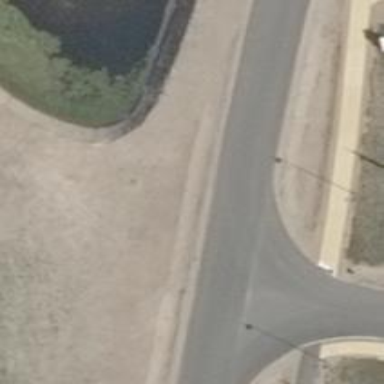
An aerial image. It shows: Tertiary road with asphalt surface.